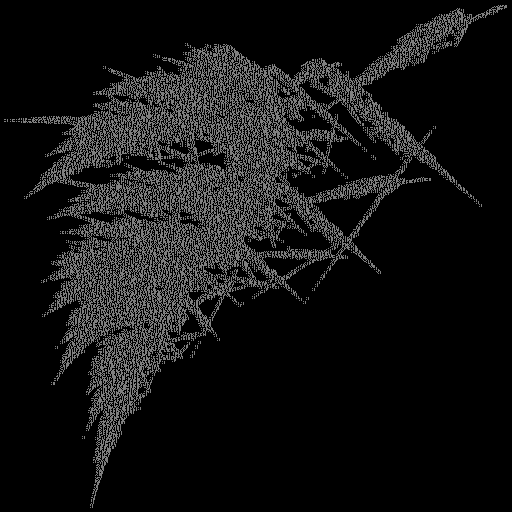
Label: turbanshell